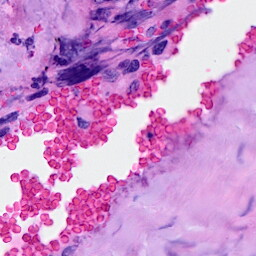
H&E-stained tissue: Breast